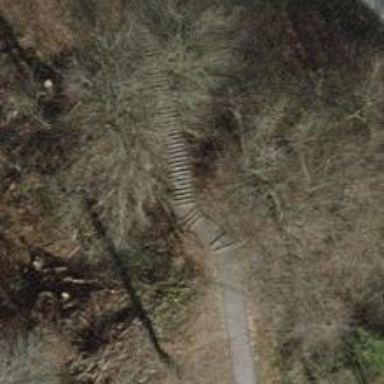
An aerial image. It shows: Road with steps.